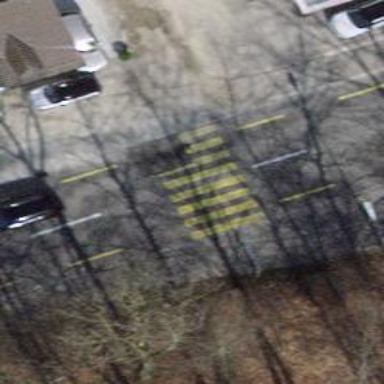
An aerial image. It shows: Zebra crossing on the road.